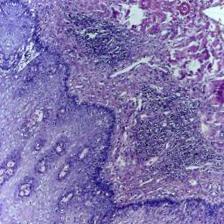
Diagnosis: Normal